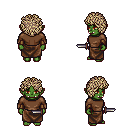
a pixel art fantasy rpg character, female body template, orc, green skin, brown long-sleeve shirt, robe skirt, white blonde curly afro hairstyle, cloth bracers, dagger, four views (front, back, left, right), 2x2 character sprite sheet, small pixel art, hard edges, no anti-aliasing